Question:
If "" is a FK to "", and "" is a FK to "",
what will happen if I specify to both foreign keys and delete one of the entities? Would it produce an error?
Edit: I'm using the latest version of PostgreSQL.
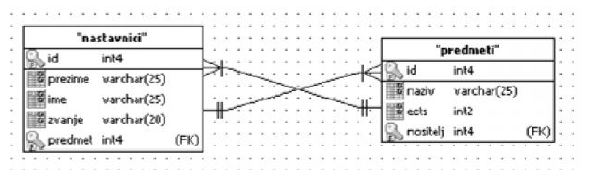
Answer: Read manual for your RDBMS (you have not specified it). Typically circular cascade forbidden - you will get an error on create.
UPDATED: try <URL> It seems it is not forbidden - remove recursively.
Someone very kind minused me, because i have fixed the tags and it makes my post incorrect)